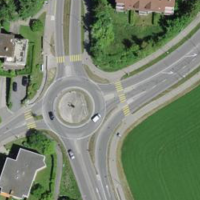
EUNIS habitat code: 57
Species observed at this site:
Petasites albus